Question: Often I have same problem
that Eclipse shows error on package but inside this package doesn't show errors.
## Demonstartion:

According the picture in package aren't classes with problems.
P.S. it is package explorer view.
I made 'clean' for project and 'refresh'. But it wasn't helpful.
How can I fix it?
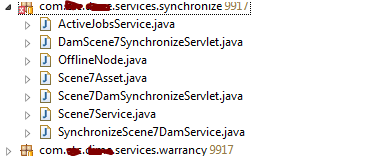
Answer: This happens sometimes for no apparent reason.
Since you tried to clean and rebuild the project, just check out the Problems-tab where you can see the error message. Can be found at:
'''
Window -> Show View -> Problems
'''
Maybe there's something that will give you a hint how to solve the problem.